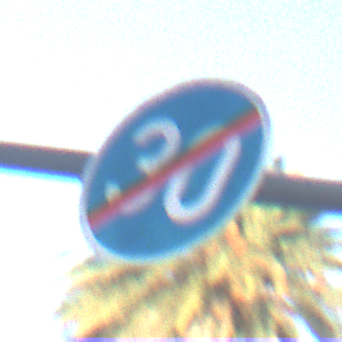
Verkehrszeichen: EndeMindestgeschwindigkeit
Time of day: SunriseSunset
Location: Outdoor (Urban)
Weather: PartlyCloudy
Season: NotSpecified
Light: Natural